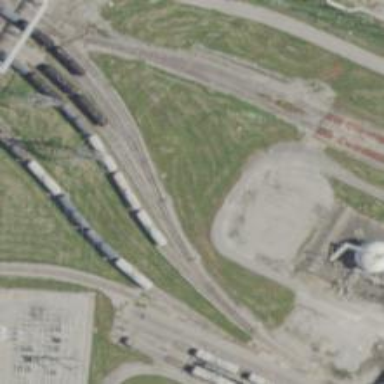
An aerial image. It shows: Railway spur service.